Field crop: maize
Growth stage: 1
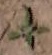
Species: atriplex